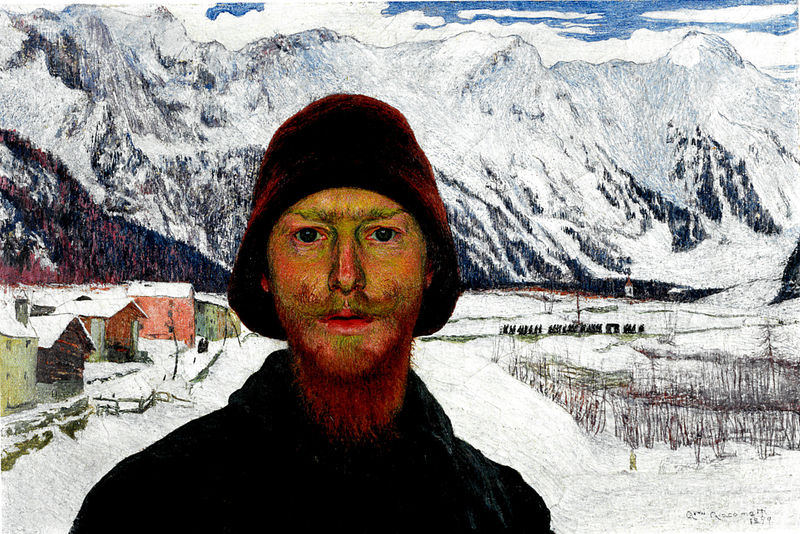
Titel: Autoritratto davanti a paesaggio invernale, Selbstbildnis im Schnee
Künstler: Giovanni Giacometti
Standort: Genf
Institution: Musée d'Art et d'Histoire
Schlagwörter: church, hat, people, red, white, face, painting, portrait, clouds, man, sky, field, house, lake, mountain, mountains, alps, houses, trees, eyes, snow, winter, forest, grass, cap, coat, realism, beard, ice, fence, buildings, colors, colours, paint, blue sky, cold, angry, mustache, moustache, ugly, hood, dock, norway, frozen, filed, guy, huts, anxious, dude, alaska, arctic, warmth, moundtain